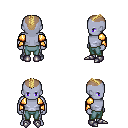
a pixel art fantasy rpg character, male body template, dark elf, purple skin, gold arm armor, teal pants, blonde short mohawk hairstyle, metal boots, four views (front, back, left, right), 2x2 character sprite sheet, small pixel art, hard edges, no anti-aliasing